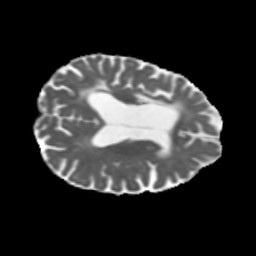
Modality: MD
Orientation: axial
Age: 63
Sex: female
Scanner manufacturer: siemens
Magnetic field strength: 3 T
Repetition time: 5.47 s
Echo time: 0.0854 s